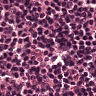
Metastatic tissue present: no